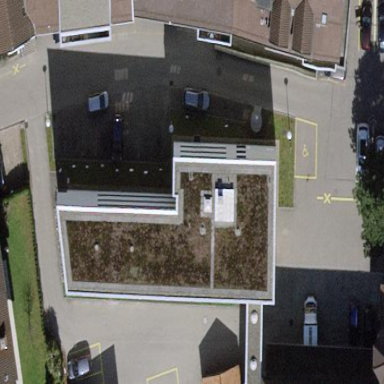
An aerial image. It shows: Government office building.